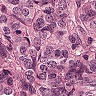
Metastatic tissue present: yes